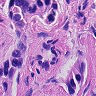
Metastatic tissue present: yes